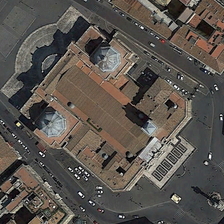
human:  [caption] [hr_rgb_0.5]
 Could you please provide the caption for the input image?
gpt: the white church is located in the center of the square .

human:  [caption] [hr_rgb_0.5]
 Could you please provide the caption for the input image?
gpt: several buildings are around a red church with a square in front of it .

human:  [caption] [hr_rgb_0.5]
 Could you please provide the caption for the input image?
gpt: on either side of the white church are red buildings .

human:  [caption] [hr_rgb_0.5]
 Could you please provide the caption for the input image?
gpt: several buildings are around a red church with a square in front of it .

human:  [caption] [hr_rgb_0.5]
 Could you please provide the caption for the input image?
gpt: the white church is located in the center of the square .